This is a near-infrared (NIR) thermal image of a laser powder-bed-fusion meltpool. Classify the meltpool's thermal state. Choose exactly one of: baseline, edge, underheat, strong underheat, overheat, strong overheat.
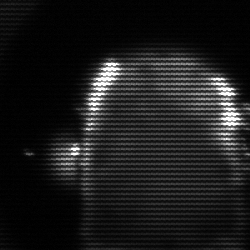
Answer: baseline